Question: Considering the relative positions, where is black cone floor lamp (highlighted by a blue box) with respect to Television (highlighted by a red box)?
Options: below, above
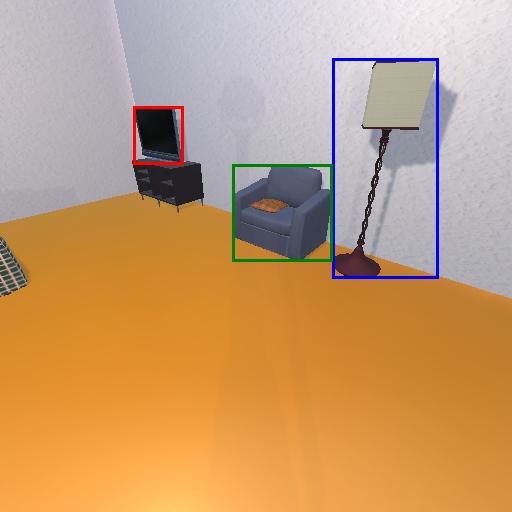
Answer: below